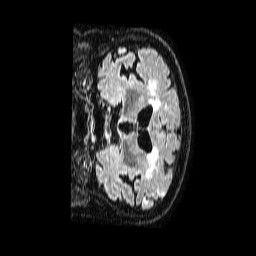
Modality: FLAIR
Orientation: coronal
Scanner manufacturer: philips
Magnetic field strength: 1.5 T
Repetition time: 4.8 s
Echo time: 0.3 s